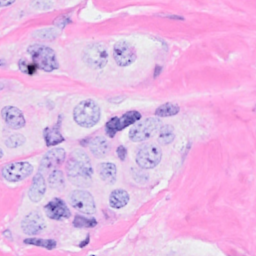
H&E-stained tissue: Breast